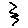
Label: zigzag